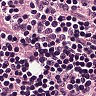
Metastatic tissue present: no